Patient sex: F
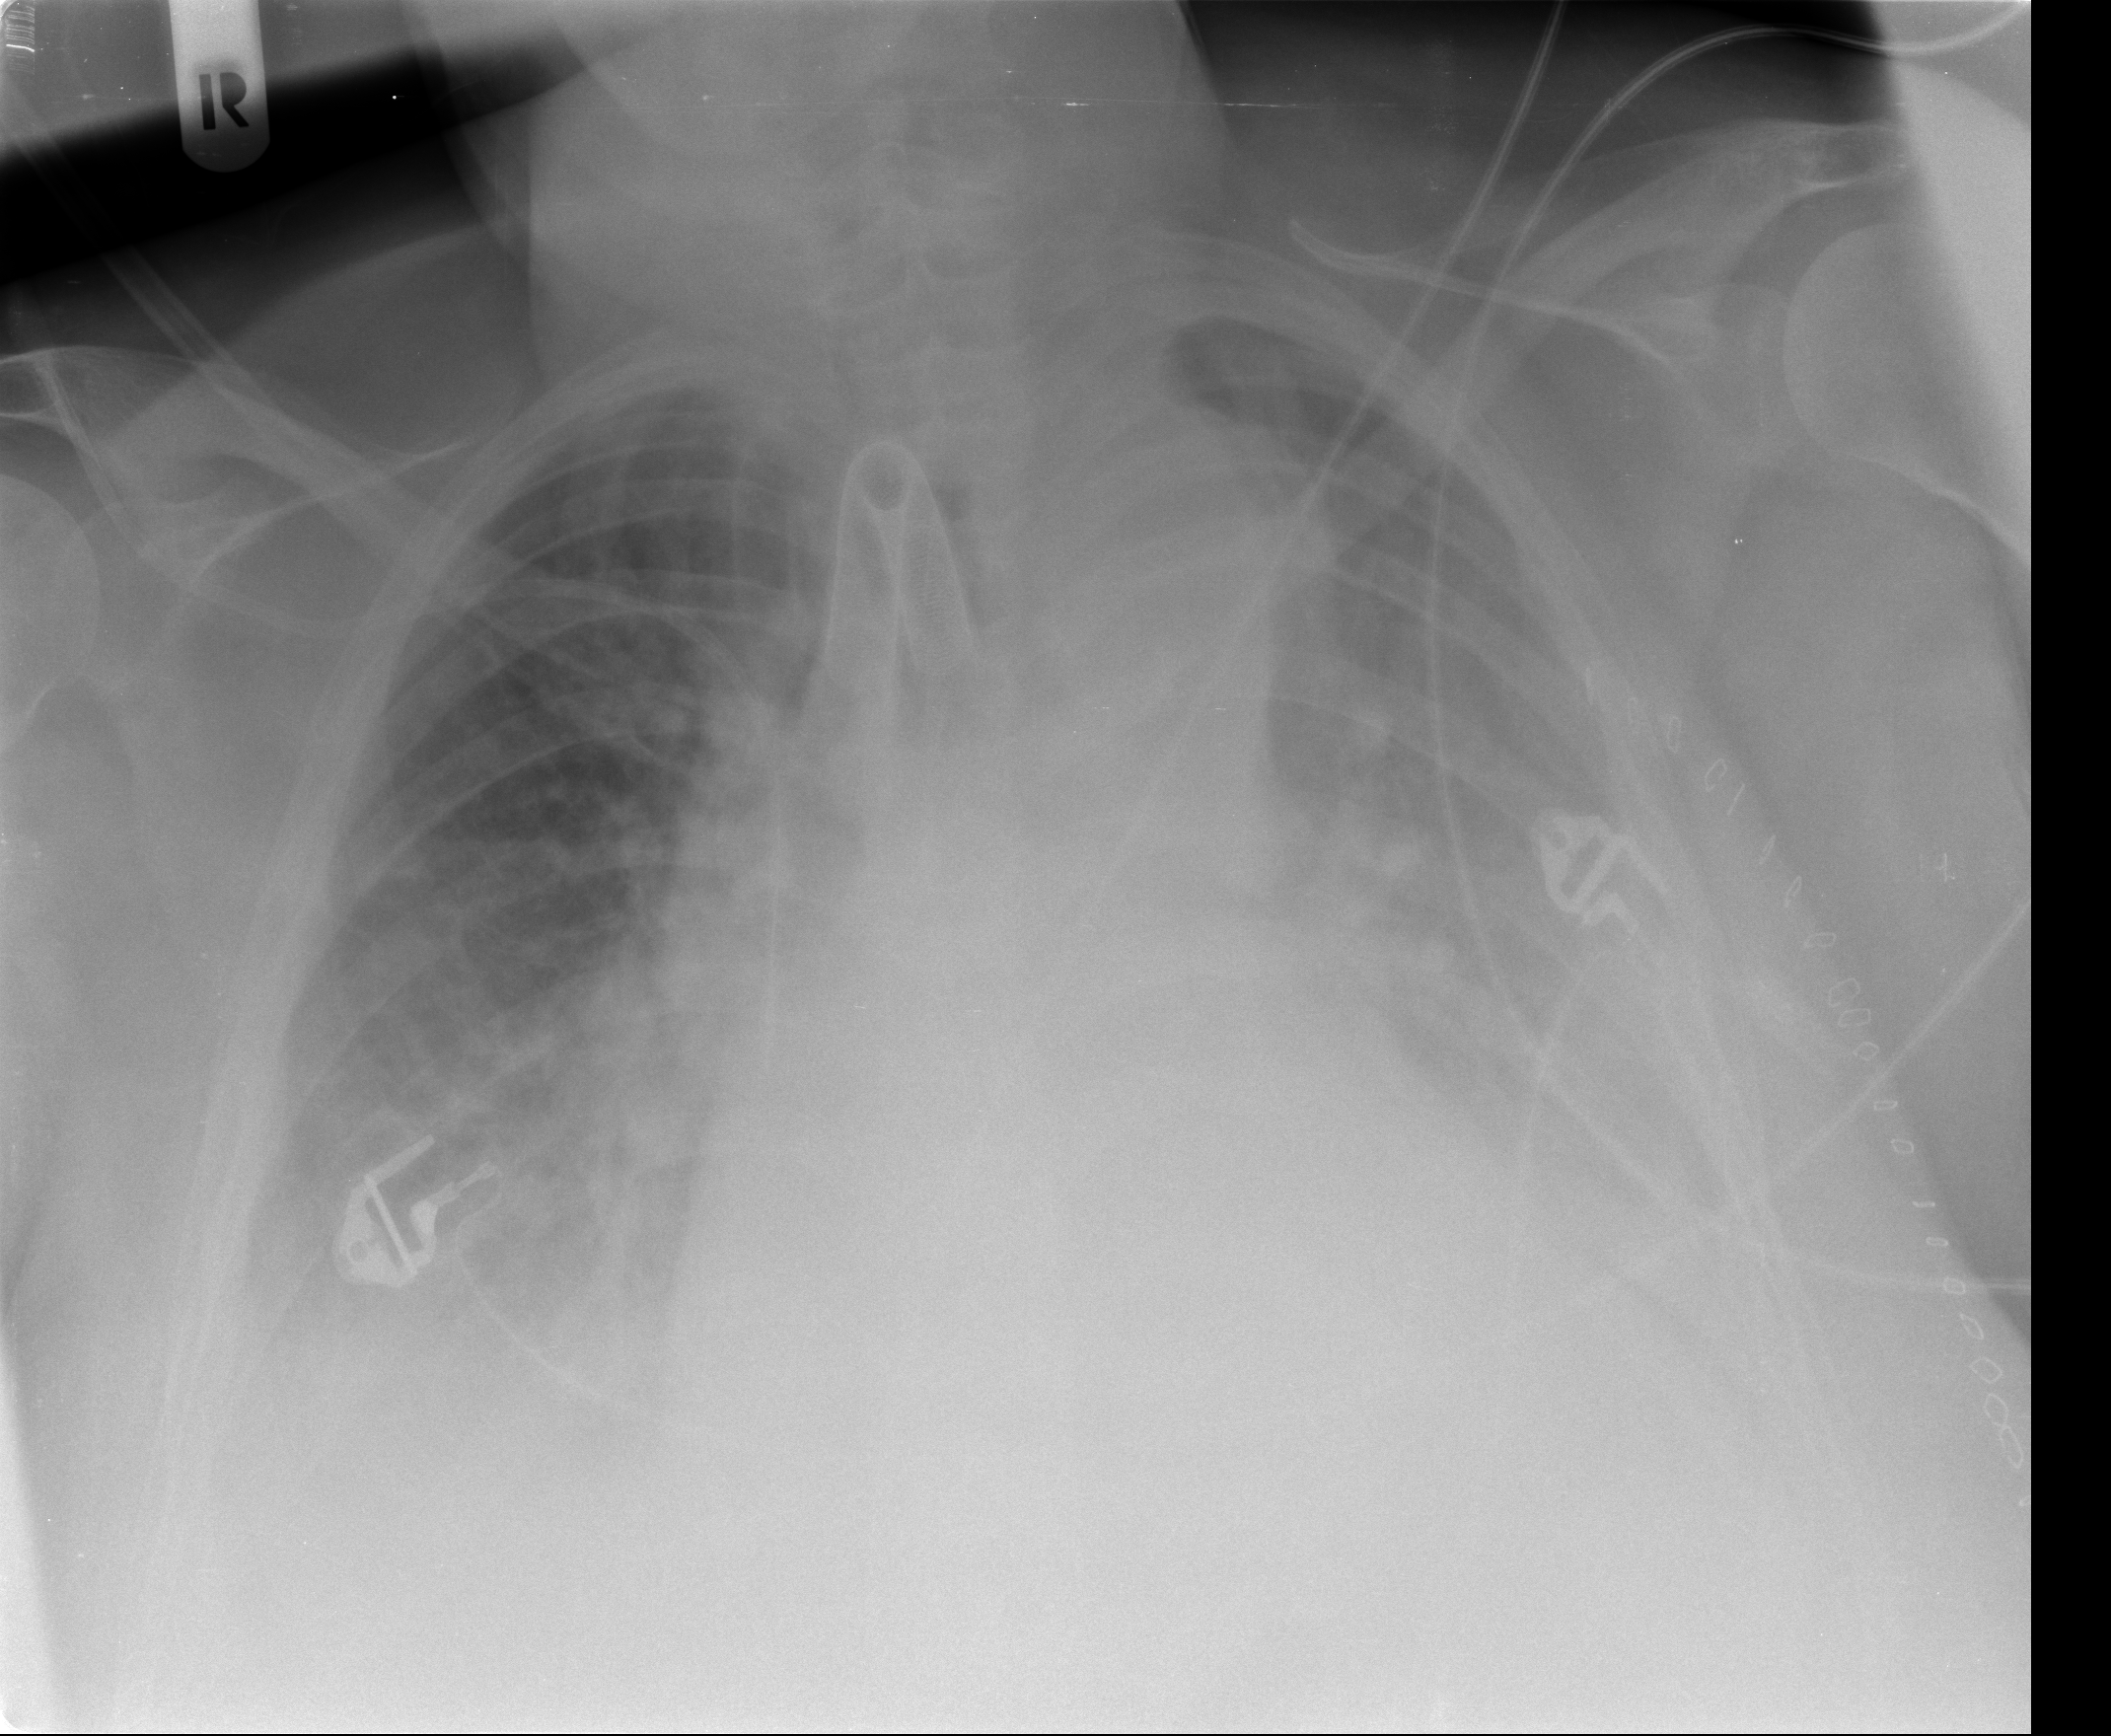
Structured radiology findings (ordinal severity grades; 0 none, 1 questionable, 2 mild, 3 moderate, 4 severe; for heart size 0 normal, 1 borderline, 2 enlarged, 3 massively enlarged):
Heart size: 1
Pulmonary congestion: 3
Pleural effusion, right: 2
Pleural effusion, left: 3
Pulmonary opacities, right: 0
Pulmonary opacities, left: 0
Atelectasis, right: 2
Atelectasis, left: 2